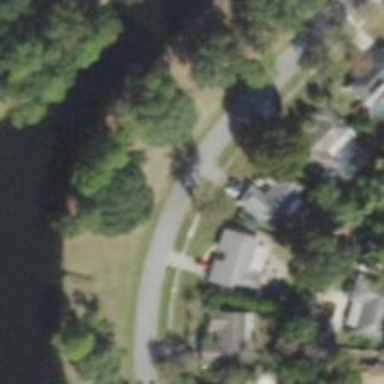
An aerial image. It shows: Residential road with sidewalk on the left side.